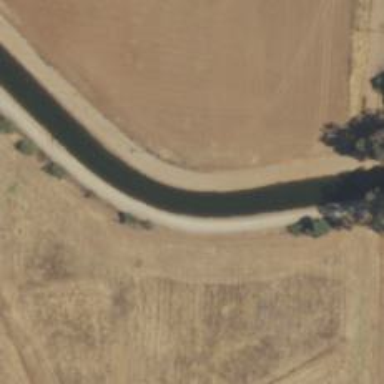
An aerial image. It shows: Canal.